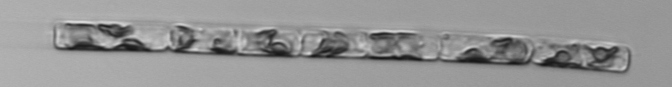
Label: Guinardia_delicatula